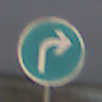
Verkehrszeichen: VorgeschriebeneFahrtrichtungRechts
Umgebung: Outdoor, Nature
Tageszeit: Midday
Wetter: PartlyCloudy
Licht: Natural
Jahreszeit: NotSpecified
Kontrast: MediumContrast